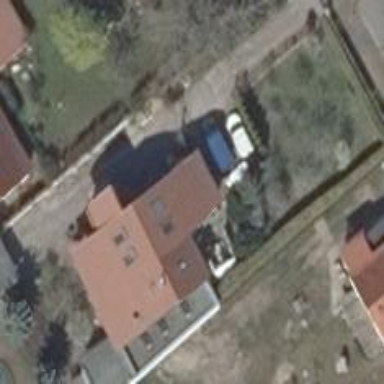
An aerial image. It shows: Detached building with gabled roof.